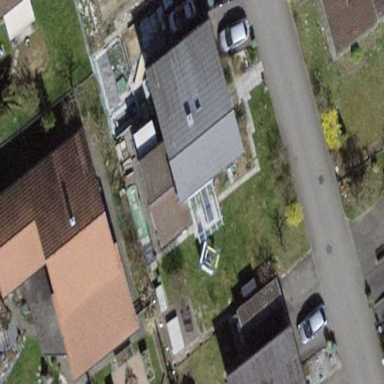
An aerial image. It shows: Building with tile roof.